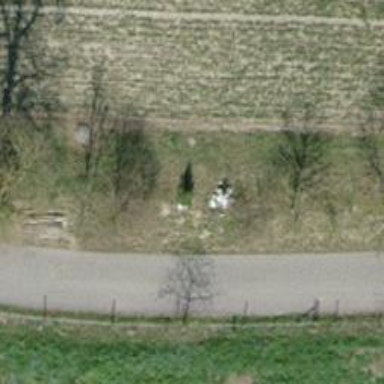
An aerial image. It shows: Bench.